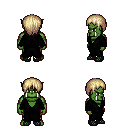
a pixel art fantasy rpg character, male body template, orc, green skin, gray robe, gold greaves, white blonde plain hairstyle, ghillies, four views (front, back, left, right), 2x2 character sprite sheet, small pixel art, hard edges, no anti-aliasing